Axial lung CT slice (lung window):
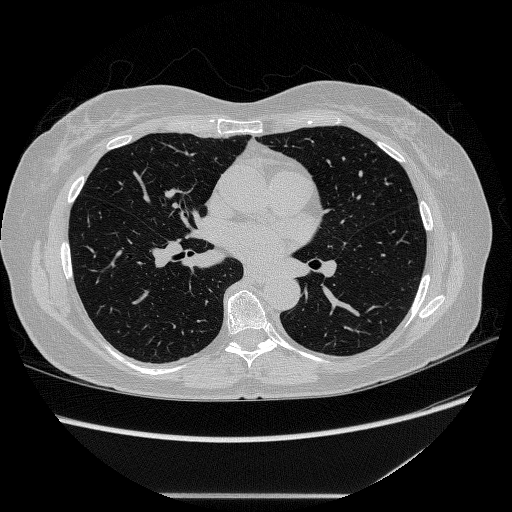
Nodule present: no